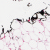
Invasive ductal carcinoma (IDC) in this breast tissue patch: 0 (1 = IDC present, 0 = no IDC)